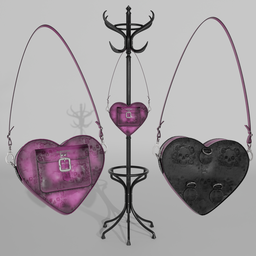
Label: decoration